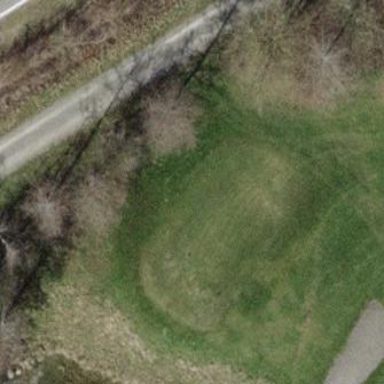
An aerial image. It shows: Grass area designated as golf tee.